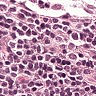
Metastatic tissue present: no